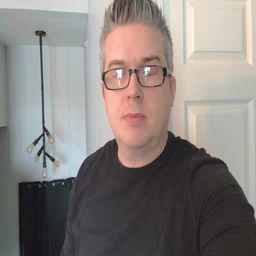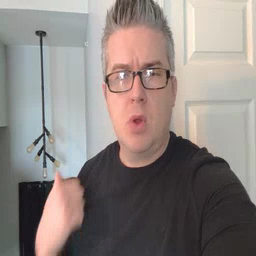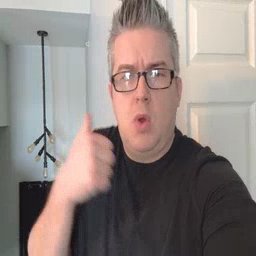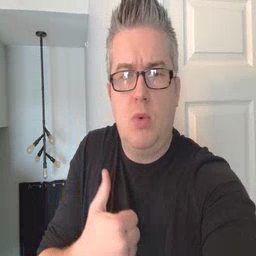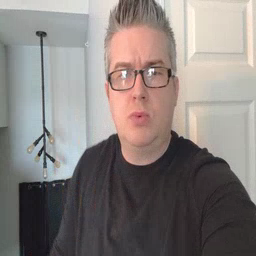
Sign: jacket